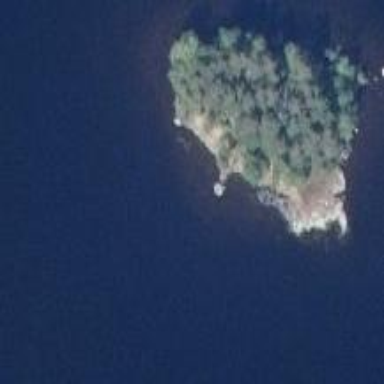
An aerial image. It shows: Islet.